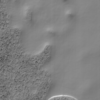
Label: not_dusty